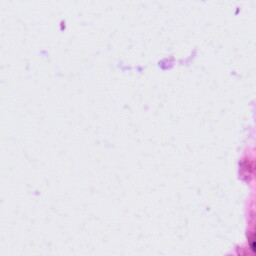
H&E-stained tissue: Tonsil